Interaction volume radius: 5 \u00c5
Interaction volume height: 15 \u00c5
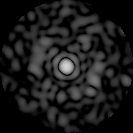
Disorder parameter: 0.8646